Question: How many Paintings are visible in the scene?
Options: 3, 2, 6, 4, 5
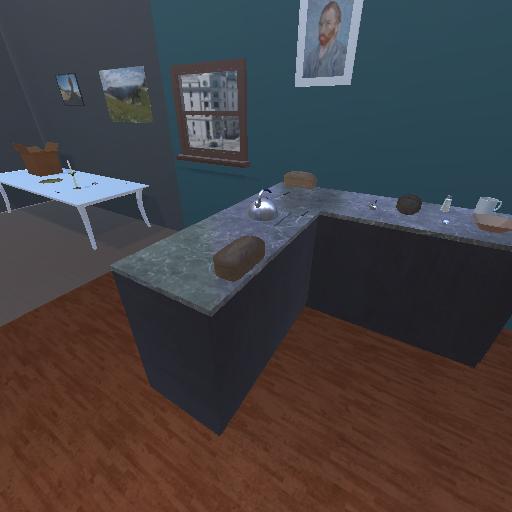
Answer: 3